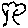
Label: tree